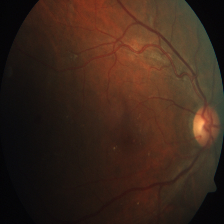
Diabetic retinopathy grade: Severe